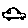
Label: car